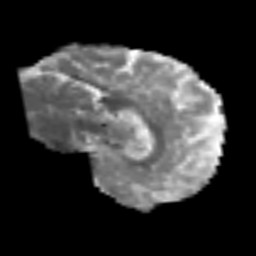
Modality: MD
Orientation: sagittal
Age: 49
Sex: male
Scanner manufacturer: siemens
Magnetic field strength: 3 T
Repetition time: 6.1 s
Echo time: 0.101 s